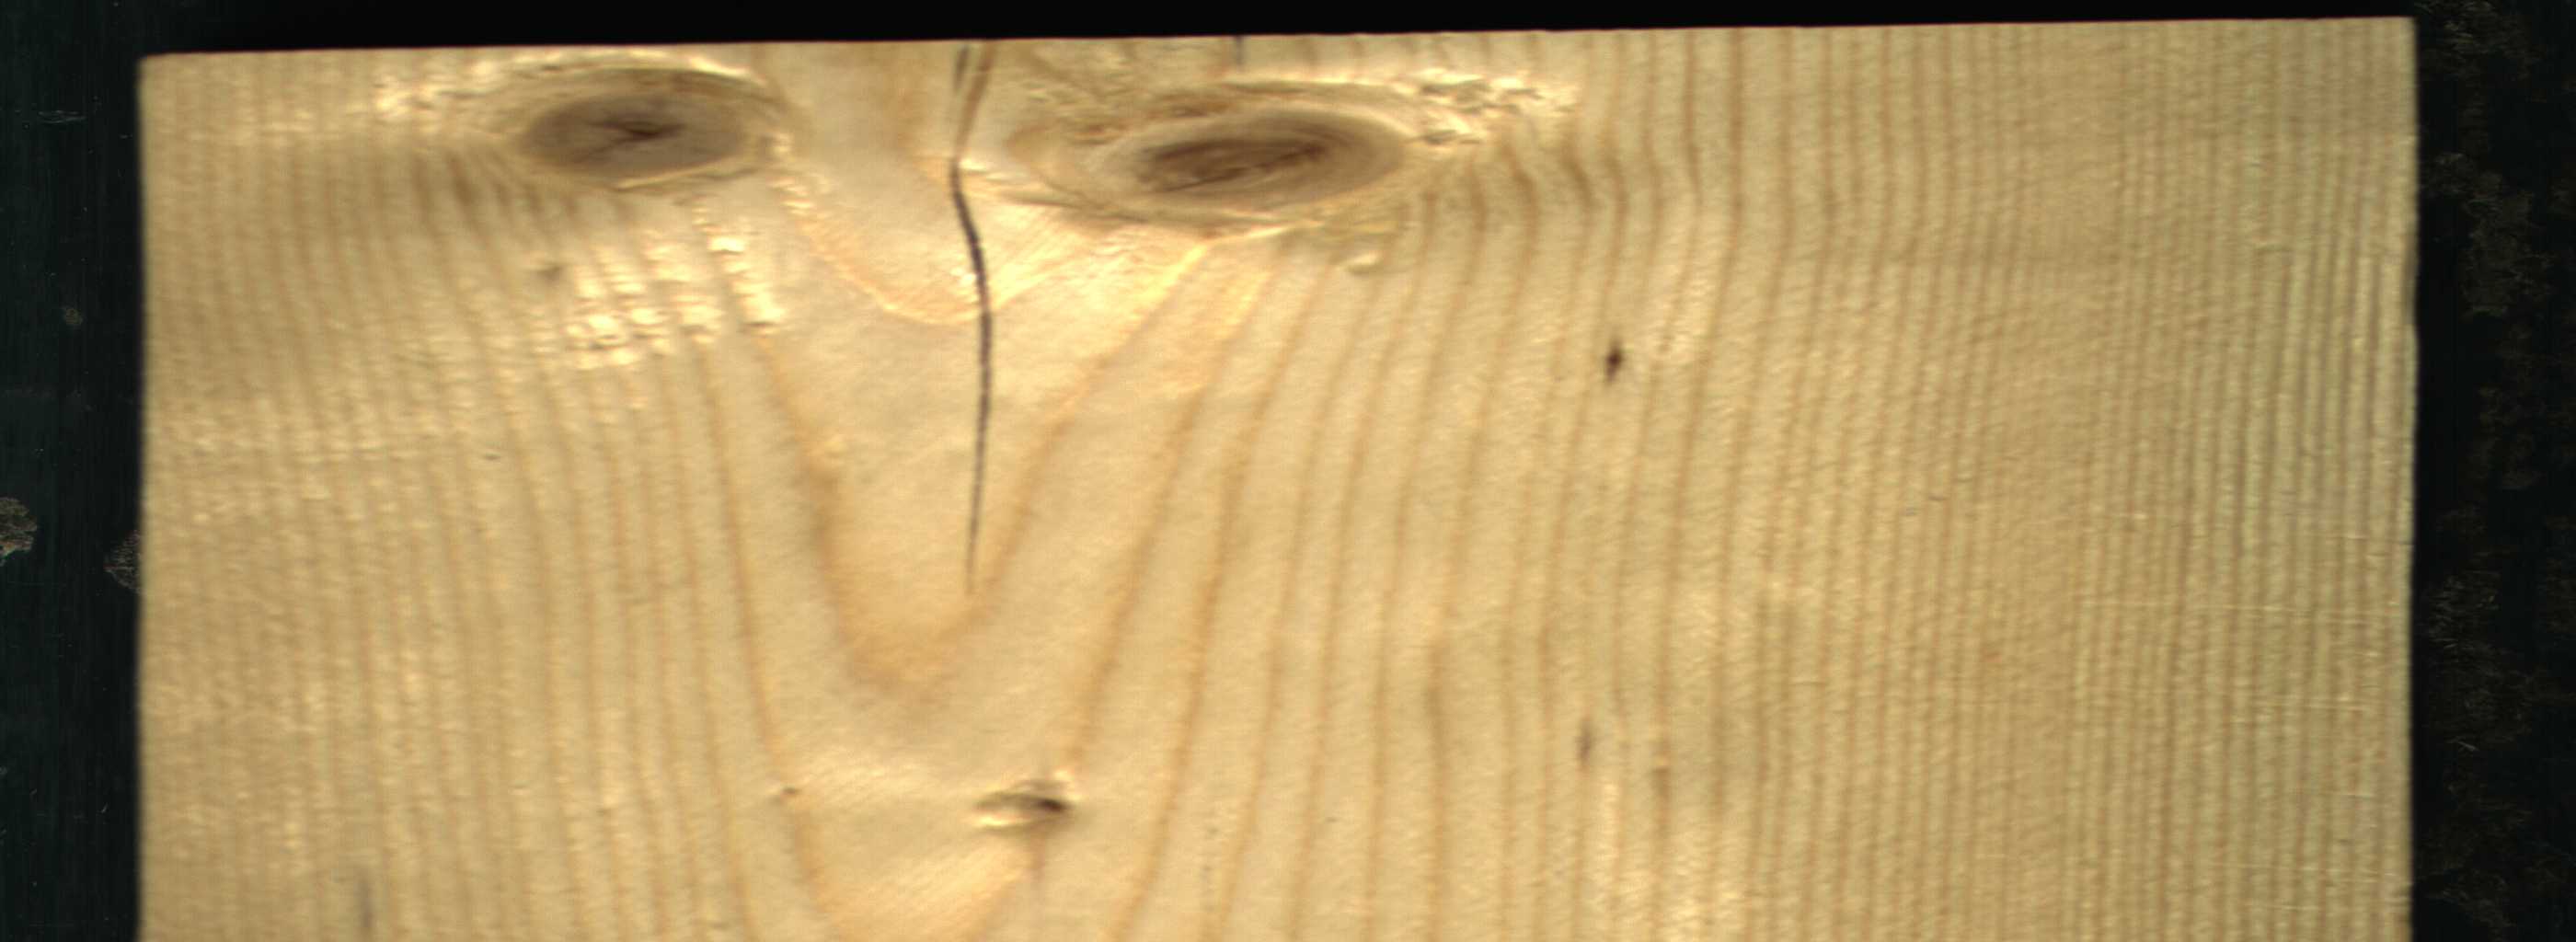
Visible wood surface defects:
Crack
Live_Knot
Live_Knot
Live_Knot